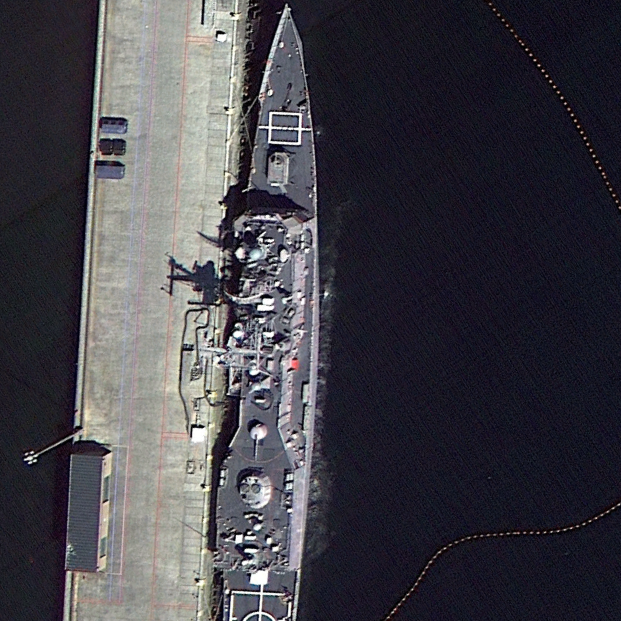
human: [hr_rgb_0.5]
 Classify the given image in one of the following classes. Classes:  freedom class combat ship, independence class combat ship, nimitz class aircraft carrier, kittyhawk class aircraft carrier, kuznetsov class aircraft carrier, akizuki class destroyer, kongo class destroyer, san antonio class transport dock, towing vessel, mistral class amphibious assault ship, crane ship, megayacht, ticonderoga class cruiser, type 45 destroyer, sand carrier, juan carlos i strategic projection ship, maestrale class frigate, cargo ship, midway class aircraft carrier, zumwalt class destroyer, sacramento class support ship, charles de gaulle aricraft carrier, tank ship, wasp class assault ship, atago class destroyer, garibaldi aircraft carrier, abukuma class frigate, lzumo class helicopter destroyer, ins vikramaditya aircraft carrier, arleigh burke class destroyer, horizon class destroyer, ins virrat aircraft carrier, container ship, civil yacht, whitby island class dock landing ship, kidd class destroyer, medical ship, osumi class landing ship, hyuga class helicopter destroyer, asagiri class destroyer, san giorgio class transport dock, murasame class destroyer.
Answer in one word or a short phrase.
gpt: Ticonderoga class cruiser